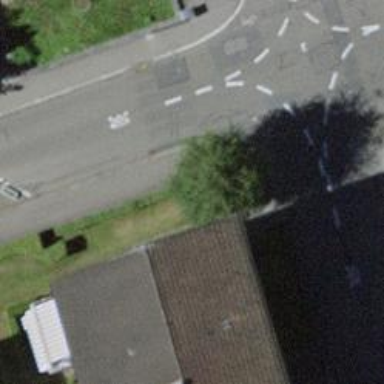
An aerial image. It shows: Kerb serving as barrier.